Question: What is the reading of the measurement in the image?
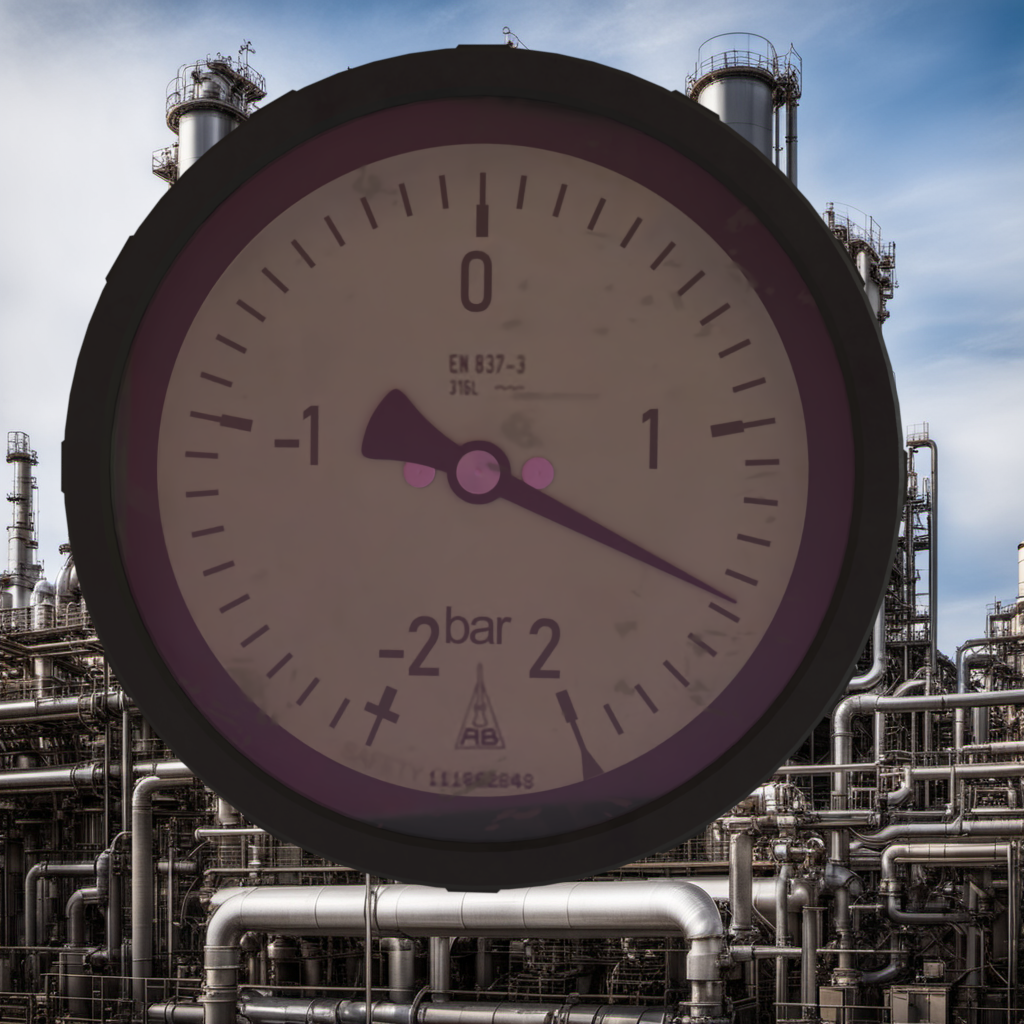
Answer: The result is 1.54
Question: What is the reading range of this measurement?
Answer: The range is from -2 to 2
Question: What is the minimum and maximum value of this measurement?
Answer: The minimum value is -2 and the maximum value is 2